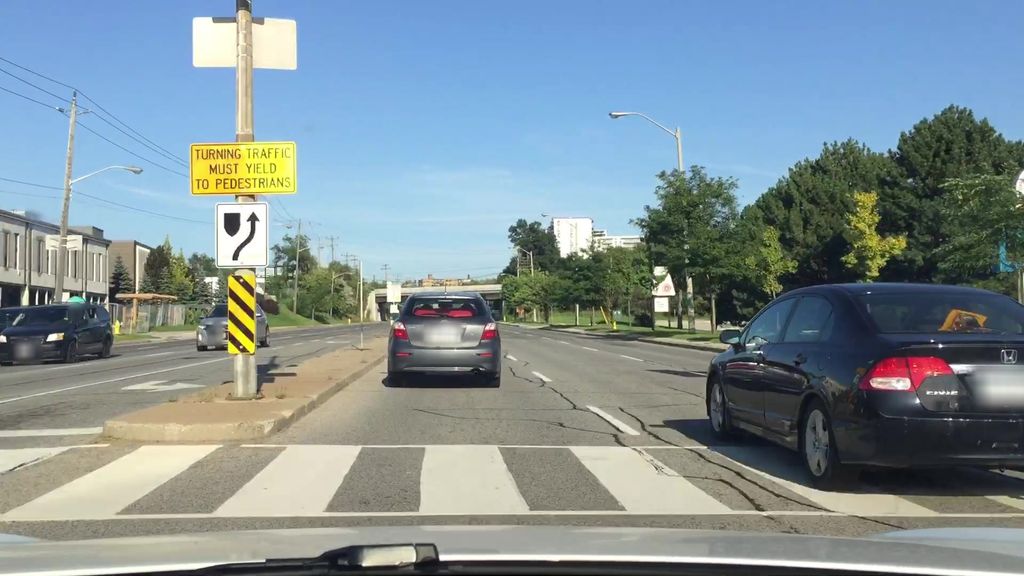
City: toronto